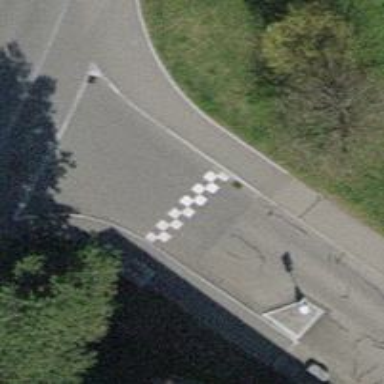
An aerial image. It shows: Traffic calming table.